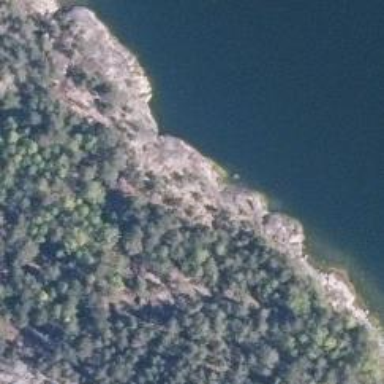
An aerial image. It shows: Cliff in nature.